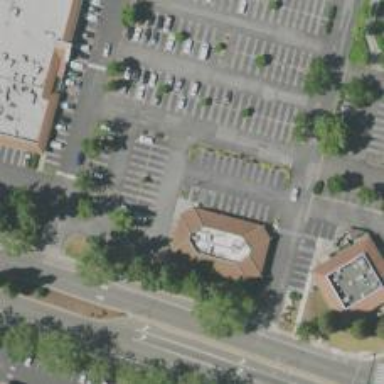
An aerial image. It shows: Parking space is available.